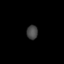
Tissue: lung
Cell type: Epithelial cells
Senescence score: 0.5736
Nuclear area (px): 153
Mean DAPI intensity: 70.373